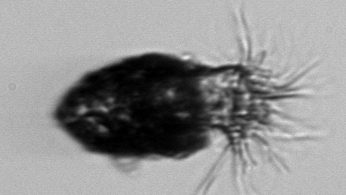
Label: Stenosemella_pacifica